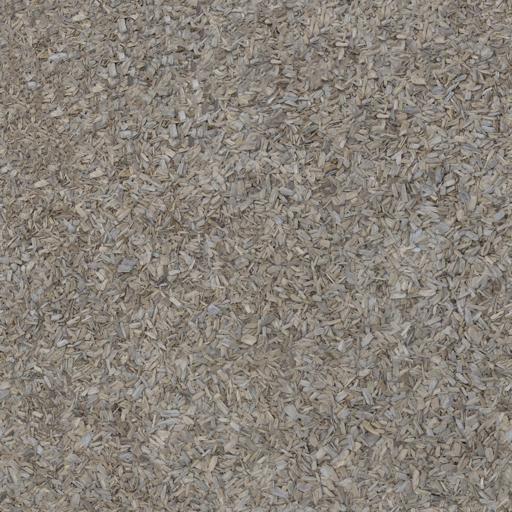
Tags: chips floor ground playground wood wooden